Question: I understand how validated event works with textbox but I don't understand how it's triggered with button on a form.
MSDN doesn't have validated/validating listed in their <URL>.
However, both properties are listed as events in properties window.

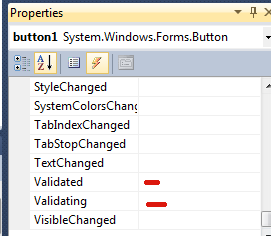
Answer: You are visiting wrong documentation page of MSDN. You should go through <URL> events.
> Each 'Control'-derived object has two events named 'Validating' and
'Validated'. Also it has a property called <URL>.
When this is set to true (it is true by default) then the control
participates in validation. Otherwise, it does not.
Example:
'''
private void textBox1_Validating(object sender,
System.ComponentModel.CancelEventArgs e)
{
string errorMsg;
if(!ValidEmailAddress(textBox1.Text, out errorMsg))
{
// Cancel the event and select the text to be corrected by the user.
e.Cancel = true;
textBox1.Select(0, textBox1.Text.Length);
// Set the ErrorProvider error with the text to display.
this.errorProvider1.SetError(textBox1, errorMsg);
}
}
private void textBox1_Validated(object sender, System.EventArgs e)
{
// If all conditions have been met, clear the ErrorProvider of errors.
errorProvider1.SetError(textBox1, "");
}
public bool ValidEmailAddress(string emailAddress, out string errorMessage)
{
// Confirm that the e-mail address string is not empty.
if(emailAddress.Length == 0)
{
errorMessage = "e-mail address is required.";
return false;
}
// Confirm that there is an "@" and a "." in the e-mail address, and in the correct order.
if(emailAddress.IndexOf("@") > -1)
{
if(emailAddress.IndexOf(".", emailAddress.IndexOf("@") ) > emailAddress.IndexOf("@") )
{
errorMessage = "";
return true;
}
}
errorMessage = "e-mail address must be valid e-mail address format.
" +
"For example 'someone@example.com' ";
return false;
}
'''
<URL>
> The biggest problem with validation on WinForms is the validation is
only executed when the control has "lost focus". So the user has to
actually click inside a text box then click somewhere else for the
validation routine to execute. This is fine if your only concerned
about the data that is entered being correct. But this doesn't work
well if you're trying to make sure a user didn't leave a textbox empty
by skipping over it.In my solution, when the user clicks the submit button for a form, I
check each control on the form (or whatever container is specified)
and use reflection to determine if a validating method is defined for
the control. If it is, the validation method is executed. If any of
the validations fail, the routine returns a failure and allows the
process to stop. This solution works well especially if you have
several forms to validate.
References:
<URL>
<URL>